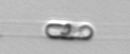
Label: Dactyliosolen_blavyanus